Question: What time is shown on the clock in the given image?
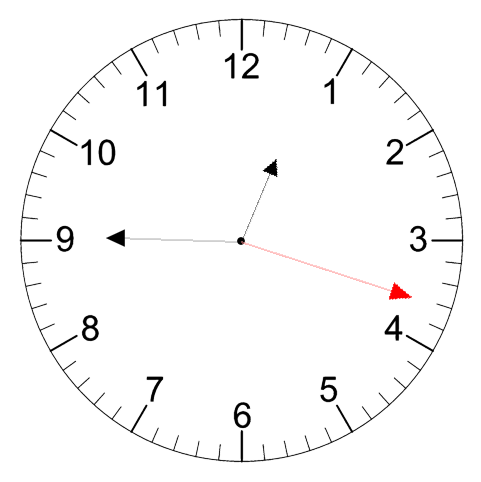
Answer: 12:45:18